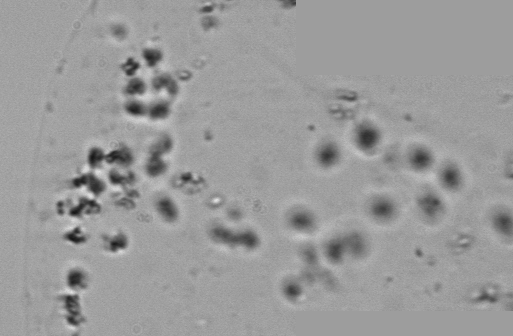
Label: Phaeocystis